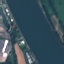
Land use / land cover: River